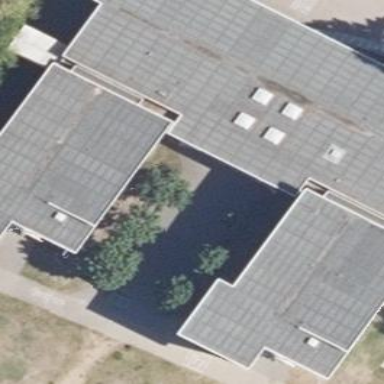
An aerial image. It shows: School building.